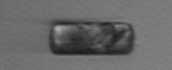
Label: Guinardia_delicatula